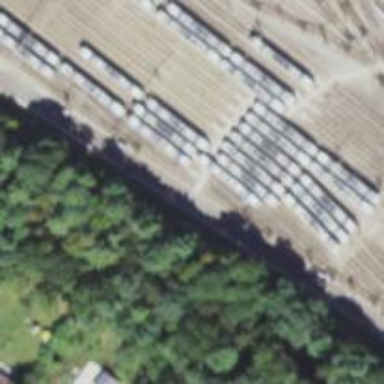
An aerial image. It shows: Light rail service yard with electrified contact lines.